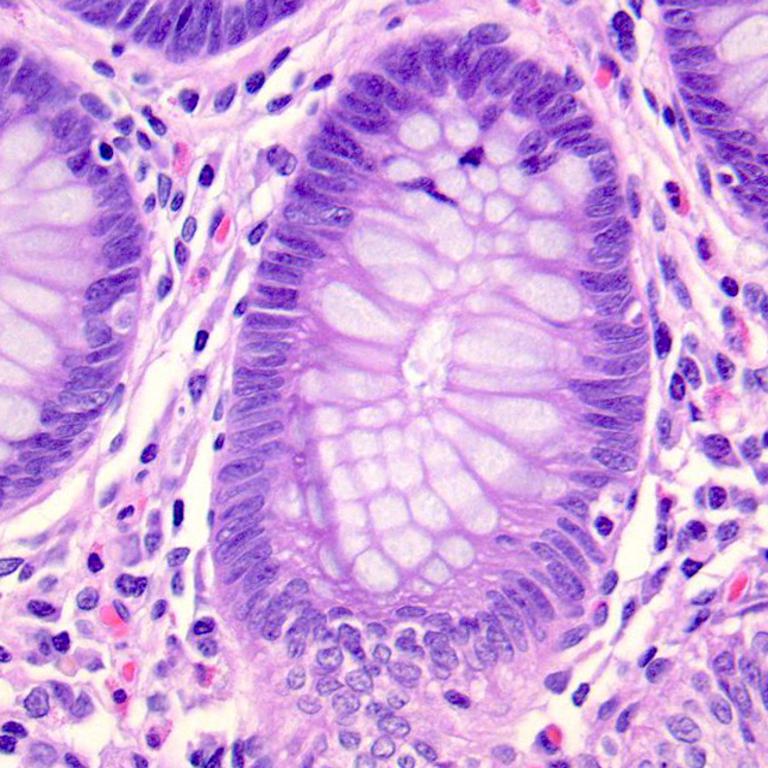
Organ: colon
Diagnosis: benign